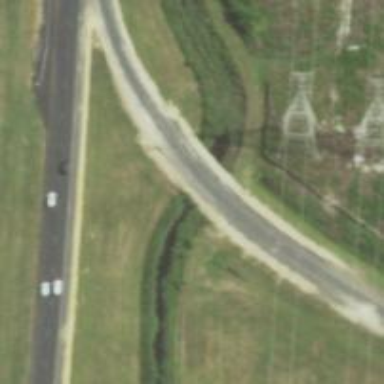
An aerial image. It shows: Motorway link bridge.